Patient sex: F
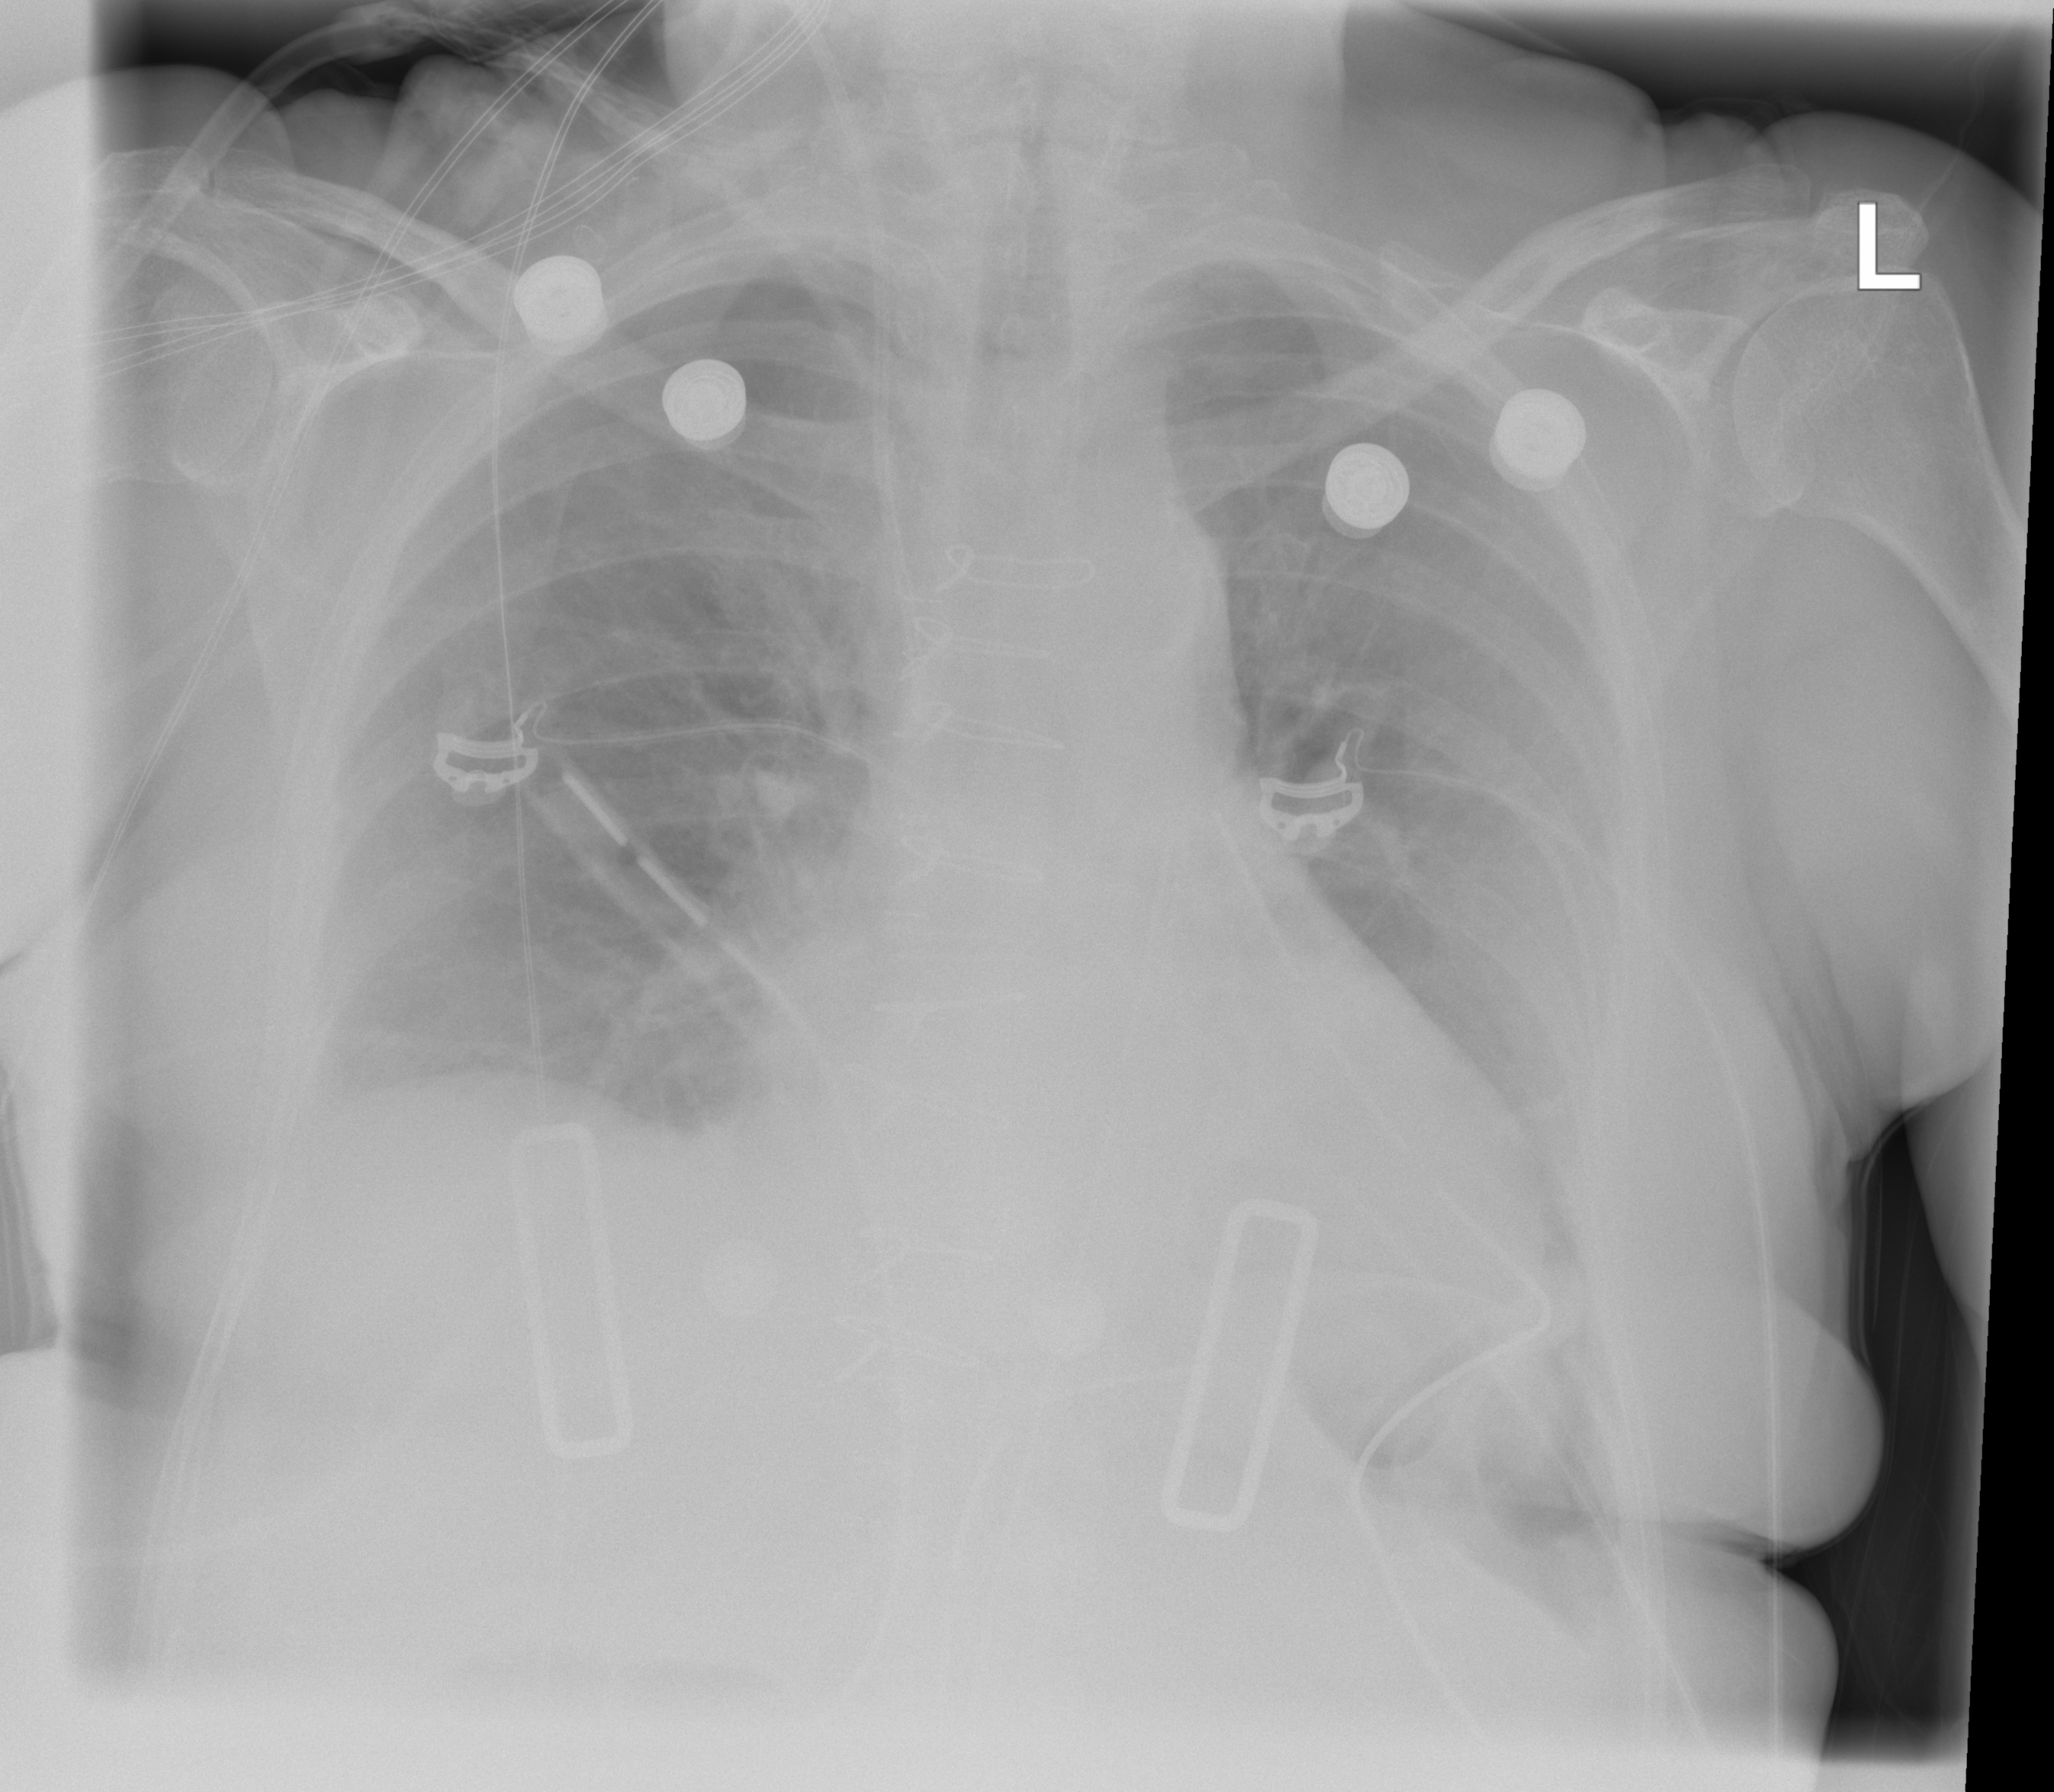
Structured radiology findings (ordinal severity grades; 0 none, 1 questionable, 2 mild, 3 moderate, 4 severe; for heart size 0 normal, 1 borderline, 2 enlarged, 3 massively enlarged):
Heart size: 0
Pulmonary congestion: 0
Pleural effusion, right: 0
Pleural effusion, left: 0
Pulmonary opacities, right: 0
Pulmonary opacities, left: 0
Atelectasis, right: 0
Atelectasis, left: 0